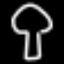
Label: mushroom